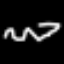
Label: squiggle